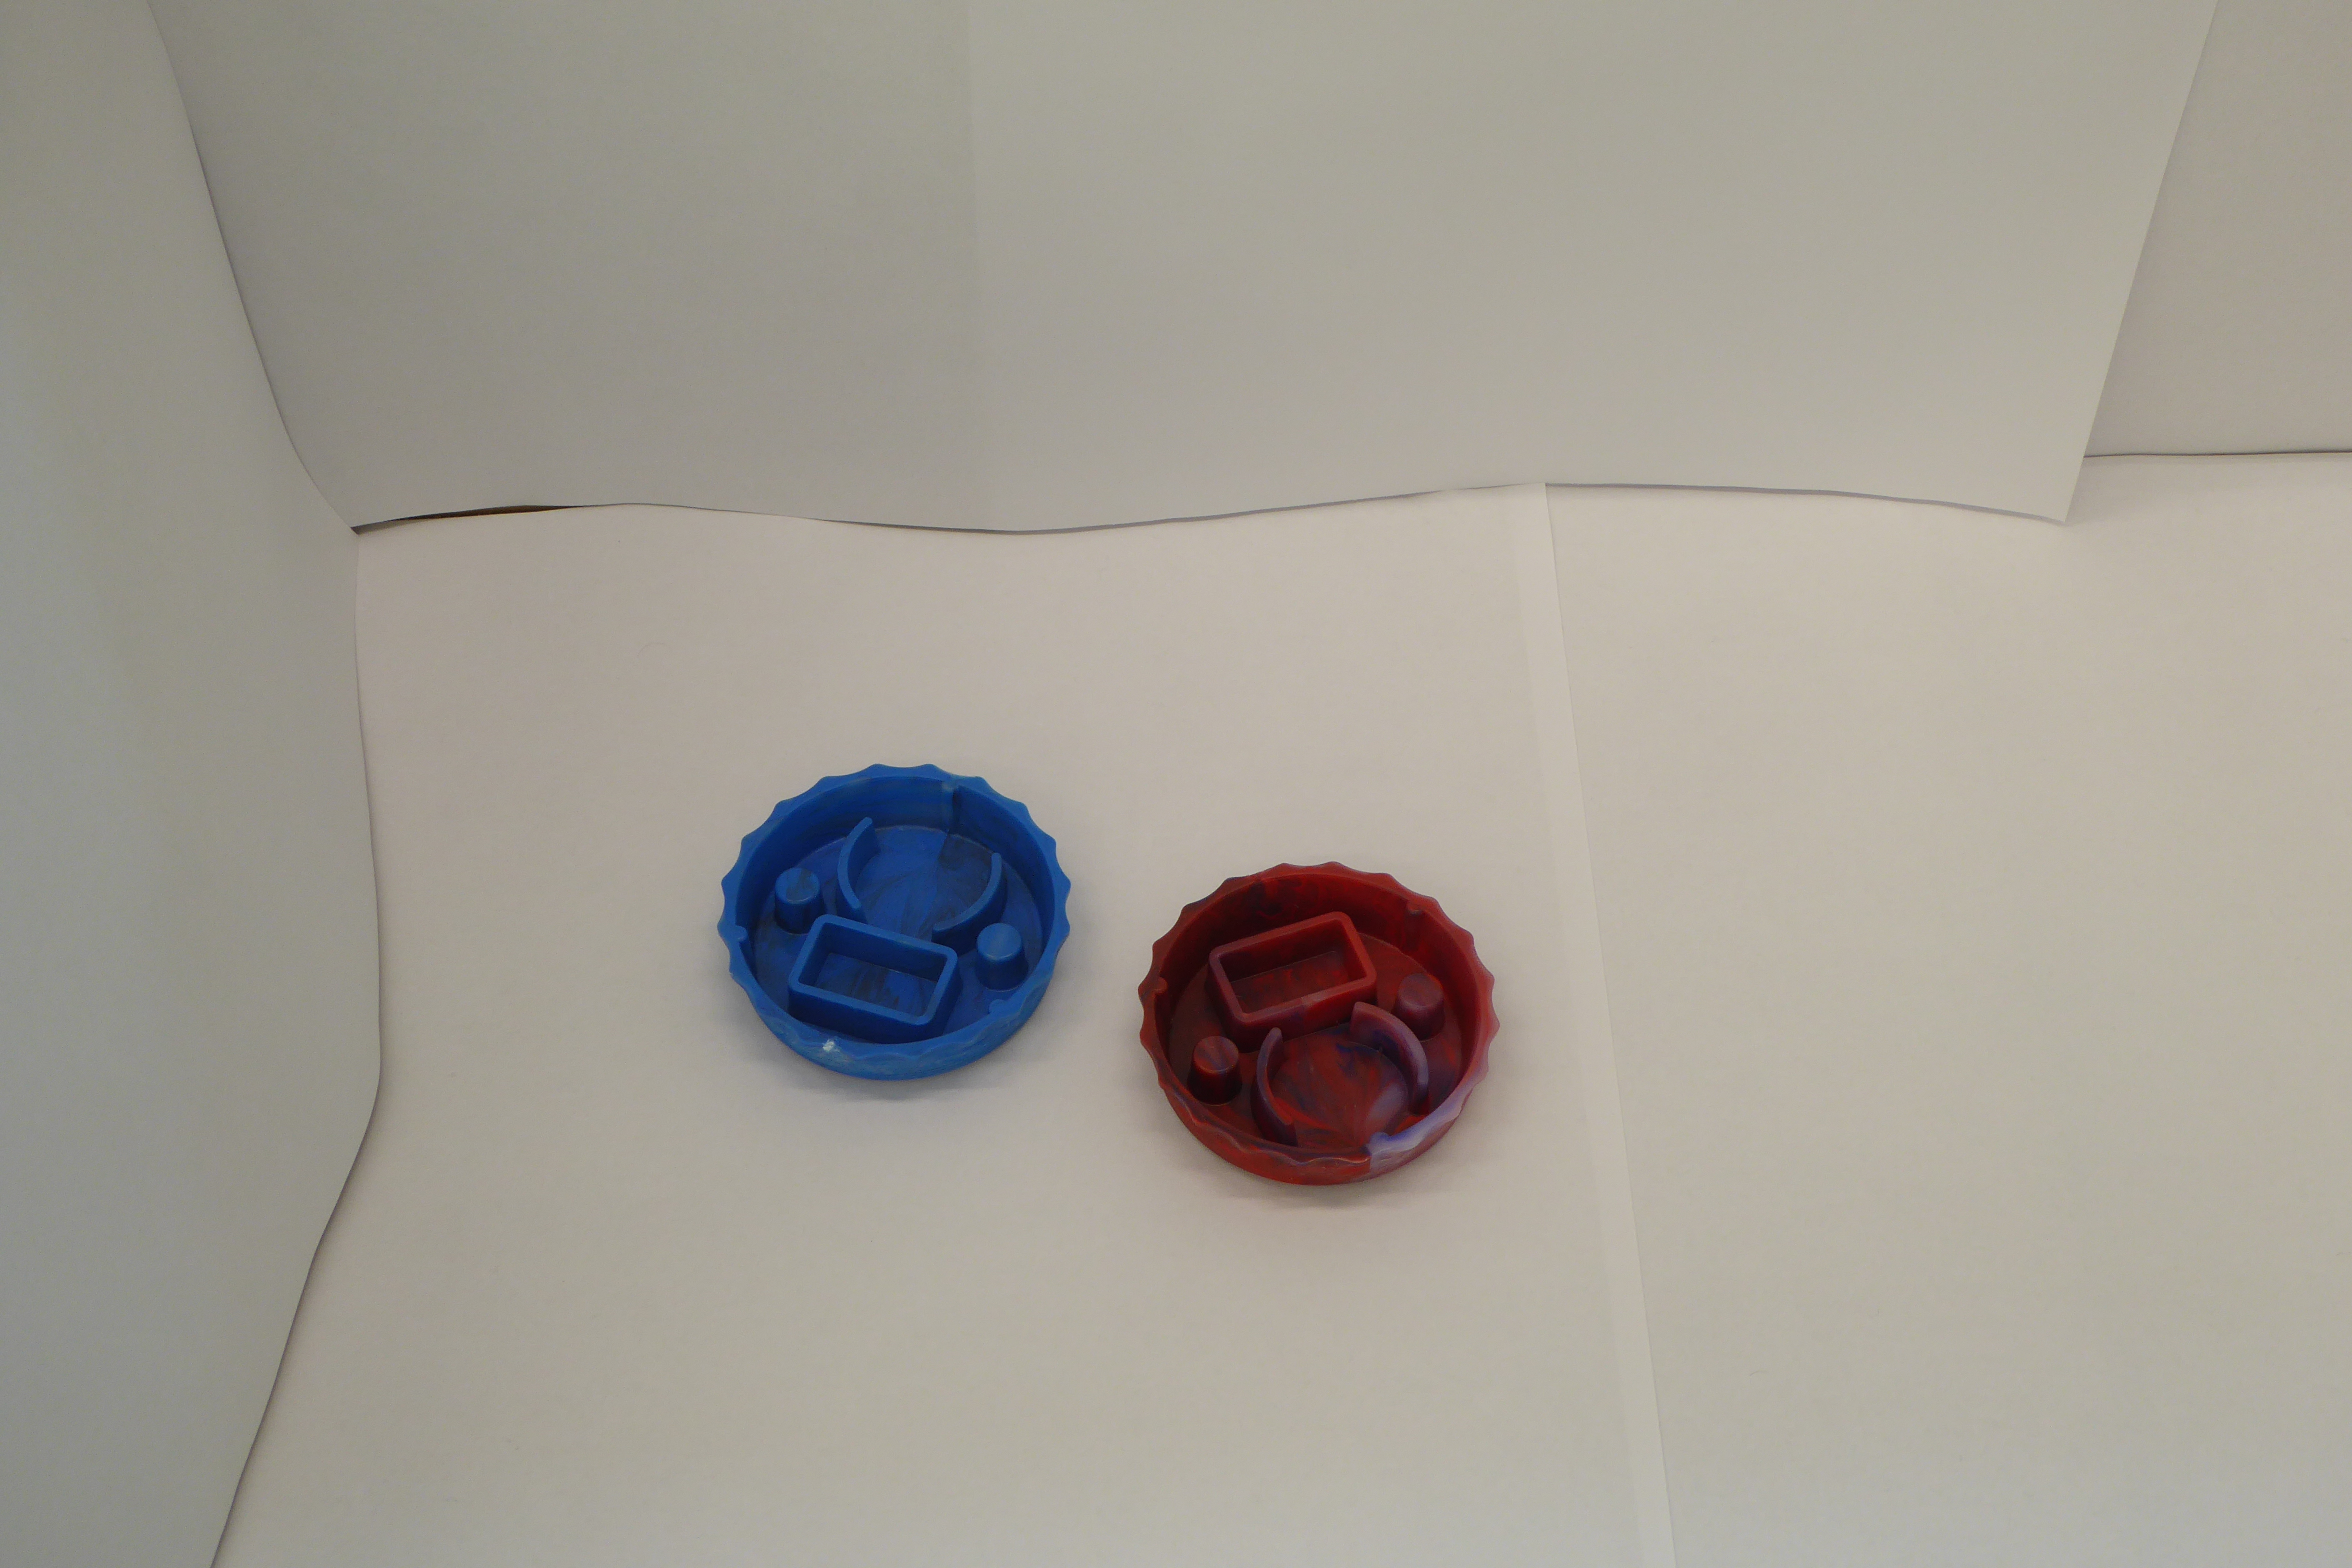
Label: Bottle Opener - Cover